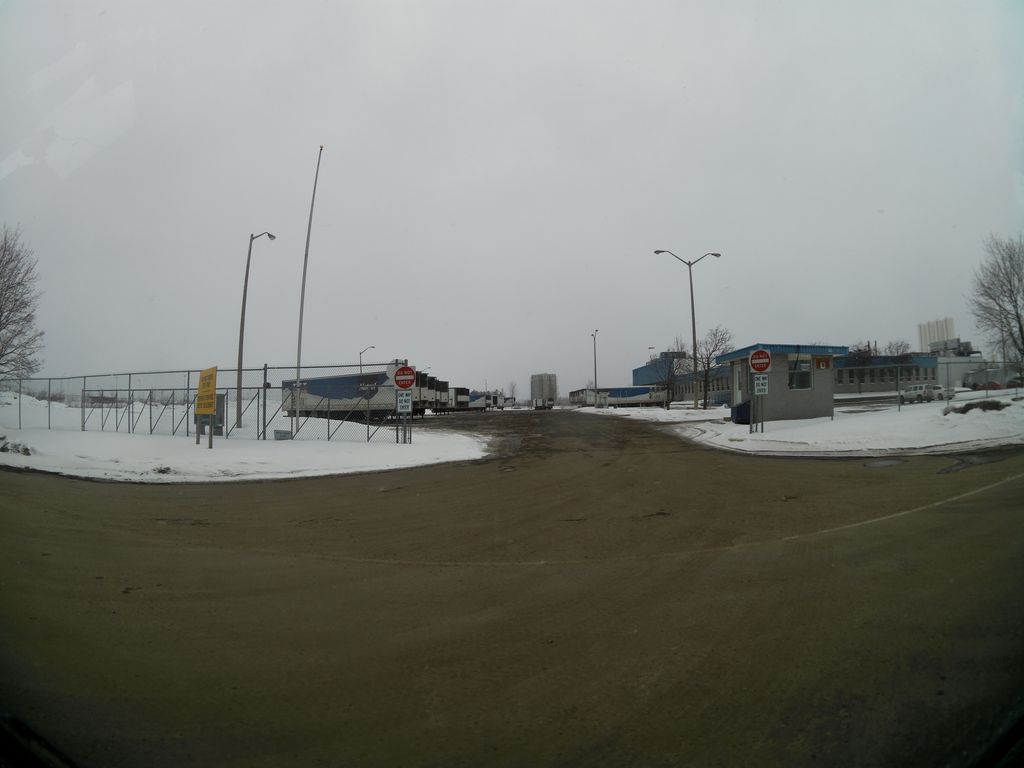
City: ottawa-gatineau